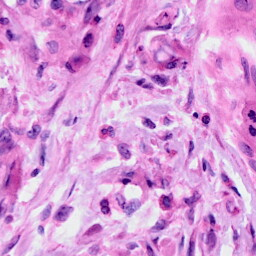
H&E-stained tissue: Cervix